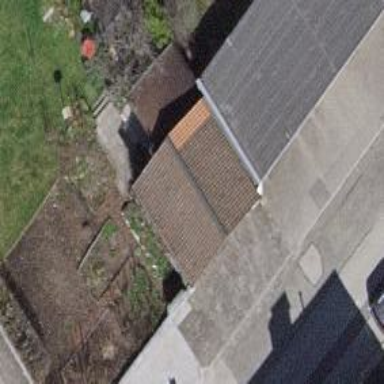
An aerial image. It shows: Group of garages.